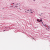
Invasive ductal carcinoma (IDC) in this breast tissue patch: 0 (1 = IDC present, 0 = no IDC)